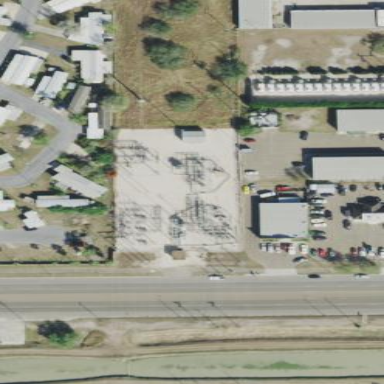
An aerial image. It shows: Distribution level power substation surrounded by fence.